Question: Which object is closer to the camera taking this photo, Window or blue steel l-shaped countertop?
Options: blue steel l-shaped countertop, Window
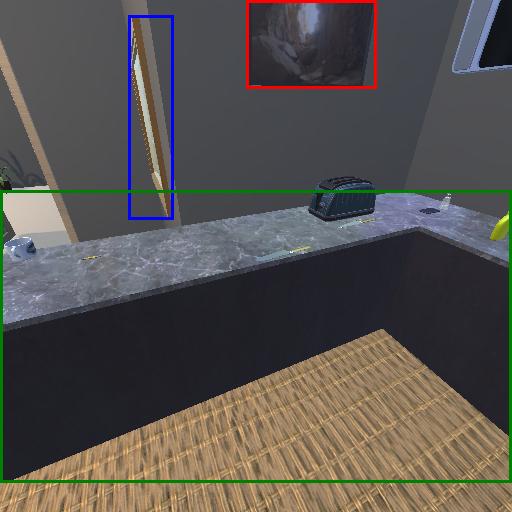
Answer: blue steel l-shaped countertop